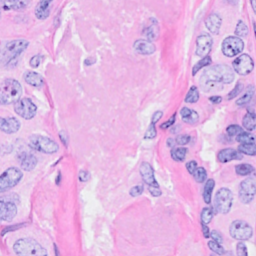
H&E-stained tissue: Breast